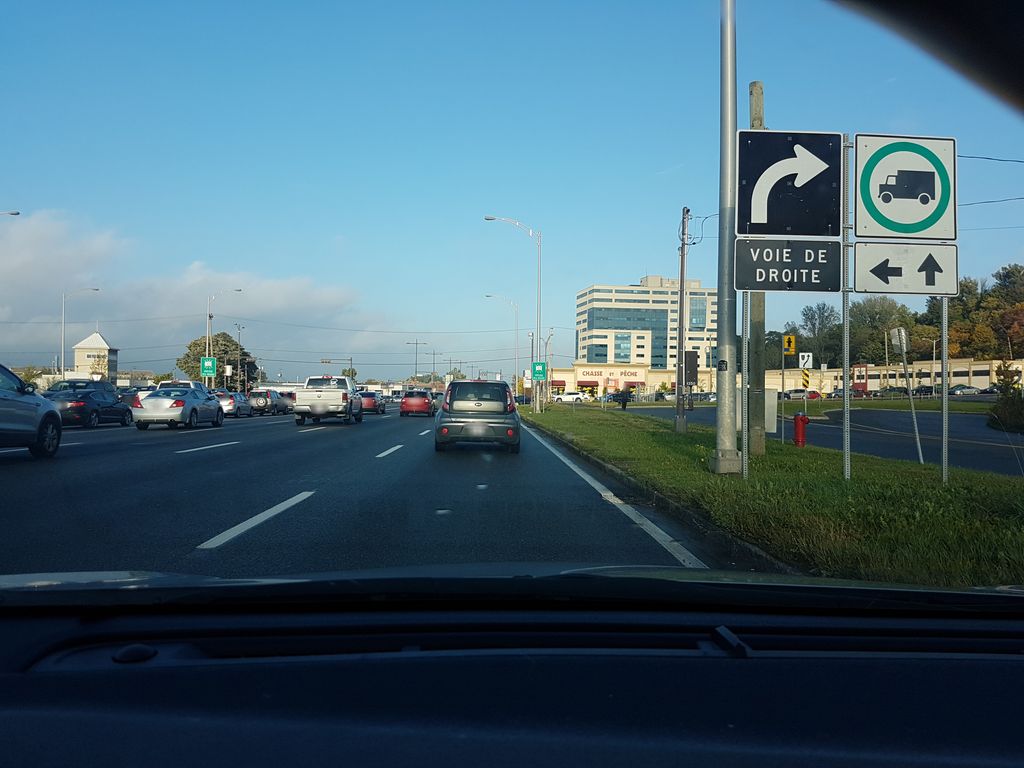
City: quebec_city